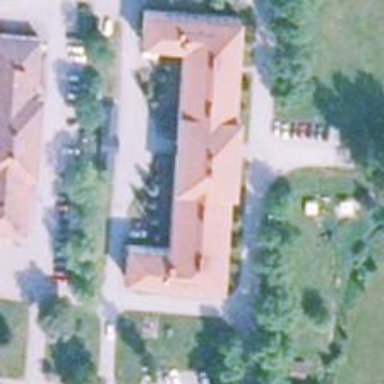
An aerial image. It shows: Hostel for tourism.